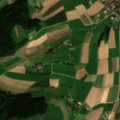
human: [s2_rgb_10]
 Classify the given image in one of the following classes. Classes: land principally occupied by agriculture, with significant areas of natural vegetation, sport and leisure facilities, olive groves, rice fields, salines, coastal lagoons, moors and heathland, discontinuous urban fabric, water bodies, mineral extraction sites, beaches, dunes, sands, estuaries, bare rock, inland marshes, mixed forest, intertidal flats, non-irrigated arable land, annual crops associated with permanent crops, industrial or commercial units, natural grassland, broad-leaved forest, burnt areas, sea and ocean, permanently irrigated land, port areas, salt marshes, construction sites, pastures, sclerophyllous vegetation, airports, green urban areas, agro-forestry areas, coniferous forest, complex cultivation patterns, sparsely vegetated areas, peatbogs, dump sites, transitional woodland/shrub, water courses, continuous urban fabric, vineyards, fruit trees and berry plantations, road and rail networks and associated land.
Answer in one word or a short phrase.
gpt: discontinuous urban fabric, non-irrigated arable land, complex cultivation patterns, mixed forest